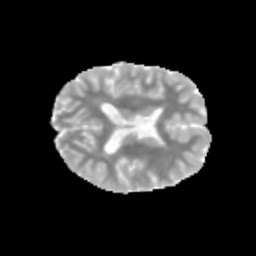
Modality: MD
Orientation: axial
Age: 12
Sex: male
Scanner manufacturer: siemens
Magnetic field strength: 3 T
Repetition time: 3.8 s
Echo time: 0.07 s